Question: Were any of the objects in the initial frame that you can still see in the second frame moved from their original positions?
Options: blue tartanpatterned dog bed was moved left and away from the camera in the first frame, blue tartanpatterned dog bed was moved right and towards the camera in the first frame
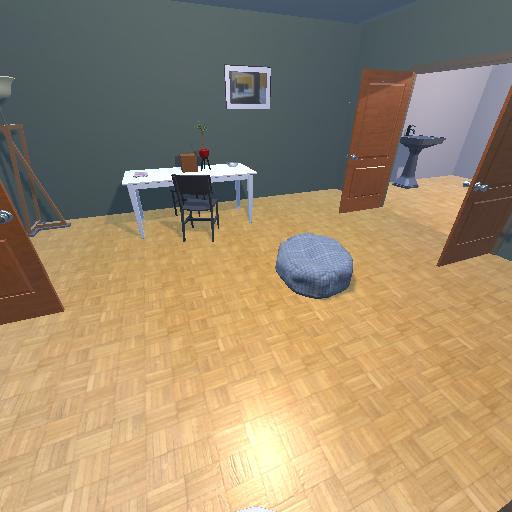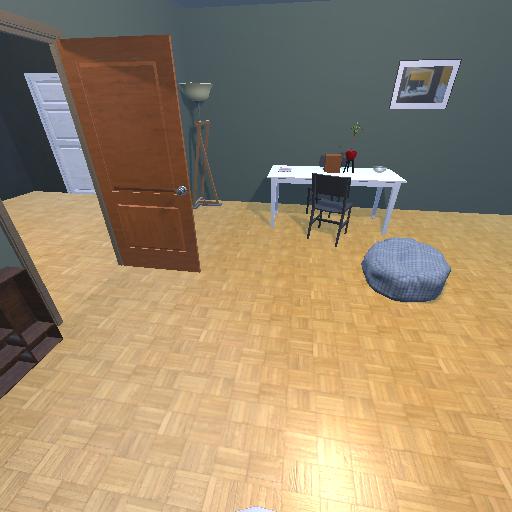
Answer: blue tartanpatterned dog bed was moved left and away from the camera in the first frame